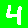
Digit: 4